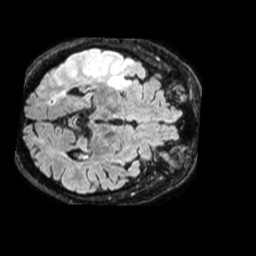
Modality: FLAIR
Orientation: axial
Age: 73
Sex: male
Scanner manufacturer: philips
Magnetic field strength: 1.5 T
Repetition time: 4.8 s
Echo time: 0.3508 s